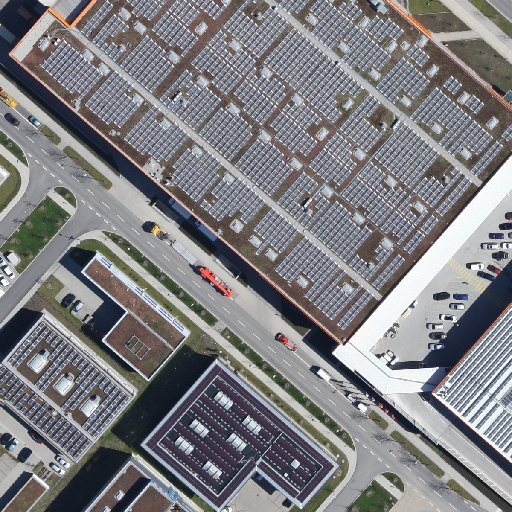
Referring expression: sidewalk